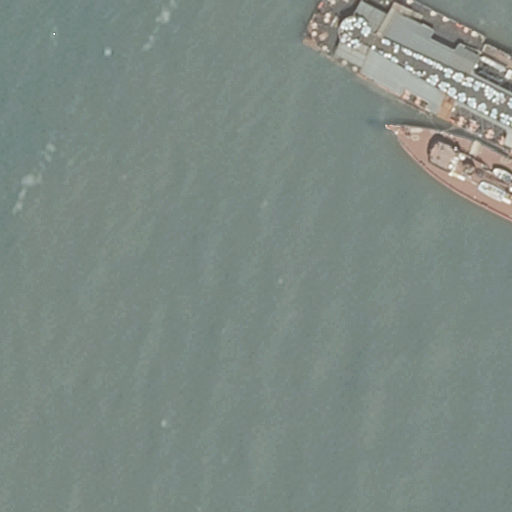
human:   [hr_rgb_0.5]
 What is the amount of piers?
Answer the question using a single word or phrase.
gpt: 1

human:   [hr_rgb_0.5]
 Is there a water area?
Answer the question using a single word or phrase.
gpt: yes

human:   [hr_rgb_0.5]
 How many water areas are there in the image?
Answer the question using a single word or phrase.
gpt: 1

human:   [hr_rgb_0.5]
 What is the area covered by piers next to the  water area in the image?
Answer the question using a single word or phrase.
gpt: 11m2

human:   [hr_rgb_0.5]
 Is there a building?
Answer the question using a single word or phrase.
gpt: no

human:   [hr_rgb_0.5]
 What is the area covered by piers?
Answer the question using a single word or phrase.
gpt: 11m2

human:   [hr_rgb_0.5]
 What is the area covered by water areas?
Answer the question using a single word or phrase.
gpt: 10620m2

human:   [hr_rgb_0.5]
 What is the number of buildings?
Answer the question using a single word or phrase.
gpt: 0

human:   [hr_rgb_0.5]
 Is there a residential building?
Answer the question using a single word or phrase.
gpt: no

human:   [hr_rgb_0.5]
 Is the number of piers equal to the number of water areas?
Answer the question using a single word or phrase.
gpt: yes

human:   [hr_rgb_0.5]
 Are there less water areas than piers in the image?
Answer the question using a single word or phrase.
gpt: no

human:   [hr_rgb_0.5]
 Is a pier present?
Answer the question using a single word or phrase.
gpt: yes

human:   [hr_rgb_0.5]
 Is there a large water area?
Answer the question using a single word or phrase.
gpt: yes

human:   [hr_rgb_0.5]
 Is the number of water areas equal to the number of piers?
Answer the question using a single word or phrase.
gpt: yes

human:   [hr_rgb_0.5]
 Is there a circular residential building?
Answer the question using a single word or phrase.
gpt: no

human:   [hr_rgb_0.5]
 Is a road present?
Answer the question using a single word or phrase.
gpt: no

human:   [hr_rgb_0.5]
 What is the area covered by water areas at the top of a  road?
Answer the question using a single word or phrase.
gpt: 0m2

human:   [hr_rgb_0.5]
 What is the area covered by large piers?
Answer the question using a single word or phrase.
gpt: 0m2

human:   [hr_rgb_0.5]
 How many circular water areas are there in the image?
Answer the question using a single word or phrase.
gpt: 0

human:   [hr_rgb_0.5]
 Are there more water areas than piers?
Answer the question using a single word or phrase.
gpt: no

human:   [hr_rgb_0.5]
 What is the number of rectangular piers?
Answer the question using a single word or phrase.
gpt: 1

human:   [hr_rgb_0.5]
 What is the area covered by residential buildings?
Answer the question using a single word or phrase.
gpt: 0m2

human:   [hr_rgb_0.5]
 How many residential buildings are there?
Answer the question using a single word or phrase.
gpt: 0

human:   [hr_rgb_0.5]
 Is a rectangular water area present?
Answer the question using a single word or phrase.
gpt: yes

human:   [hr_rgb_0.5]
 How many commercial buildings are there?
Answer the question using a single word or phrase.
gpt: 0

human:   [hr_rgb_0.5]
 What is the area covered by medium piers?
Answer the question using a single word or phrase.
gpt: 0m2

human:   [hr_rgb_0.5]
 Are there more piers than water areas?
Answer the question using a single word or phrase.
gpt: no

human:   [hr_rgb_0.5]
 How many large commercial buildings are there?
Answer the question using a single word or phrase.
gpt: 0

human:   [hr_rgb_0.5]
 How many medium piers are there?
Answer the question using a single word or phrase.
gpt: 0

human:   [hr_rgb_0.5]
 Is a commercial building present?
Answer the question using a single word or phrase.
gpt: no

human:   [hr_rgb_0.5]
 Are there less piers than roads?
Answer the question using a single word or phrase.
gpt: no

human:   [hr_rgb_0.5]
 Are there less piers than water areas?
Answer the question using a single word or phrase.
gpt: no

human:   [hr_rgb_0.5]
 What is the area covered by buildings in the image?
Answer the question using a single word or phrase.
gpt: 0m2

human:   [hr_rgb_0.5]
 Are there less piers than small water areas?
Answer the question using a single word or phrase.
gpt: no

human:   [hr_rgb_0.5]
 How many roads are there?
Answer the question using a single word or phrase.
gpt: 0

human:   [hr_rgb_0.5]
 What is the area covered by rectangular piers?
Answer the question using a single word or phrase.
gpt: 11m2

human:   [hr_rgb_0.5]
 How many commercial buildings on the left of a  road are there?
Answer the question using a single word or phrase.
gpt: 0

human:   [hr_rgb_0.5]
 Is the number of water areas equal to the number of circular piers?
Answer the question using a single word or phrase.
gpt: no

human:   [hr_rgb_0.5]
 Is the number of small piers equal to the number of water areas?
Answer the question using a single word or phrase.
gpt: yes

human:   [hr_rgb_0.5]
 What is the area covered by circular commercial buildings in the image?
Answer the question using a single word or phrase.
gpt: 0m2

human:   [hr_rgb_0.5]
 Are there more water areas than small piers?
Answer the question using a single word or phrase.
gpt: no

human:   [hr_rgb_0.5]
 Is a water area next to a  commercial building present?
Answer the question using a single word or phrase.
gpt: no

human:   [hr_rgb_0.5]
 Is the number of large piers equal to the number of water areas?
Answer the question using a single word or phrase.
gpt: no

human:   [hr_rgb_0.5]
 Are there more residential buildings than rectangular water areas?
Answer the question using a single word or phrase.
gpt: no

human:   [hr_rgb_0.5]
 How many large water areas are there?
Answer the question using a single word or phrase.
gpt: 1

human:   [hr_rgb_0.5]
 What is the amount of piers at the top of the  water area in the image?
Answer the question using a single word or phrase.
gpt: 0

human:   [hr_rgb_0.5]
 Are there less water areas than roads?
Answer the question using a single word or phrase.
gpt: no

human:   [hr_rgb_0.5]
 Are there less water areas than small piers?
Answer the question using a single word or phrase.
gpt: no

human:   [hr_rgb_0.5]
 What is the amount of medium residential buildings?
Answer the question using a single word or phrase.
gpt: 0

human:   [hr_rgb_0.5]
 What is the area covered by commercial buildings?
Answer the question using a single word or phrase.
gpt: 0m2

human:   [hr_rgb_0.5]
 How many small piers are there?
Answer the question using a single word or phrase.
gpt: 1

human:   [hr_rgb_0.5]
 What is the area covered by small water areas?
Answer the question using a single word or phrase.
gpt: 0m2

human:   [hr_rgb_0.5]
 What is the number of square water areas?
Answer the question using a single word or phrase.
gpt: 0

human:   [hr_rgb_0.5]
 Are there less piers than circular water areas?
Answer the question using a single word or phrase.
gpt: no

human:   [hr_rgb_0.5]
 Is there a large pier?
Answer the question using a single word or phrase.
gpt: no

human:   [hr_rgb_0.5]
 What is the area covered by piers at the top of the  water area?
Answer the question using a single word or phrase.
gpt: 0m2

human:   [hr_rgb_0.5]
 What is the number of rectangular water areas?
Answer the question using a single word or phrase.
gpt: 1

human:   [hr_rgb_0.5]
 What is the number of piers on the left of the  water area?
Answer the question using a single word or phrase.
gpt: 0

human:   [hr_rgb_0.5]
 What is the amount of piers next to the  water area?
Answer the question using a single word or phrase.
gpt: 1

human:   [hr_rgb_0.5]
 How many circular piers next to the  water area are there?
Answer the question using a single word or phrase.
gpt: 0

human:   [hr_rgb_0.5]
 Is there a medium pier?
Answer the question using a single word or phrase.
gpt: no

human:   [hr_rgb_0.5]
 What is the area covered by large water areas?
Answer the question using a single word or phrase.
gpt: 10620m2

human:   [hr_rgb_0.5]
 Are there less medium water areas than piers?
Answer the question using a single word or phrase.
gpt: yes

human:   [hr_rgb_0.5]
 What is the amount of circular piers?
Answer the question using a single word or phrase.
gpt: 0